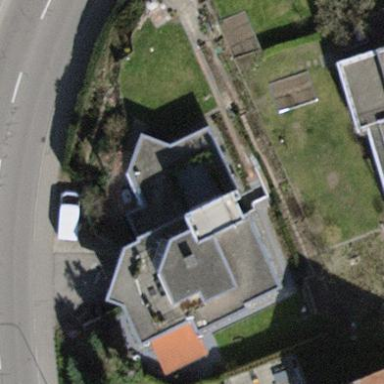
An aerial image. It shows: Part of building is shown in the image.